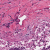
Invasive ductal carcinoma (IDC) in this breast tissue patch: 0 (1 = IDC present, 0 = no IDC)